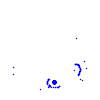
Particle: electron